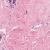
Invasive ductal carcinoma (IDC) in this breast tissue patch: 0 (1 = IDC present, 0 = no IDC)